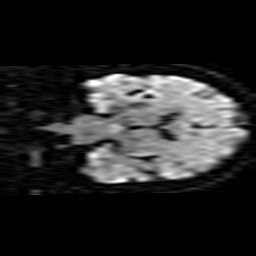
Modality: TRACE
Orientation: coronal
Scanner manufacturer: ge
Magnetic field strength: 1.5 T
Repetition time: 9 s
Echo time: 0.0957 s